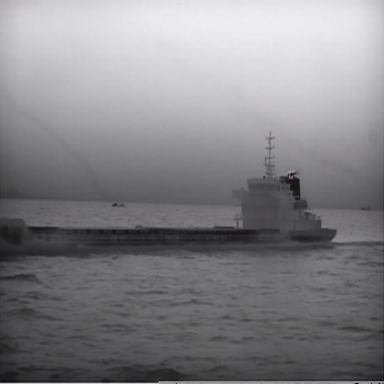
There is a liner in the infrared image.